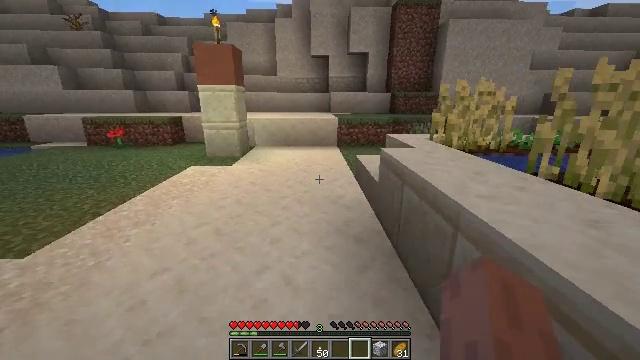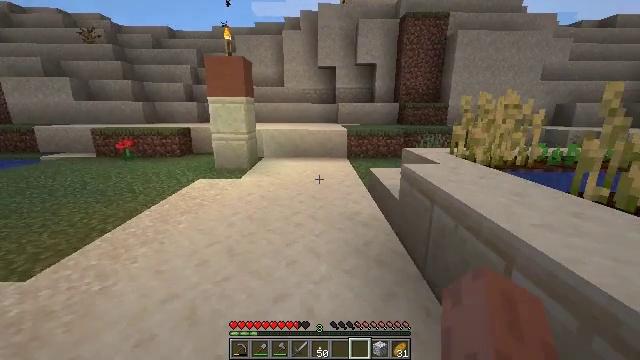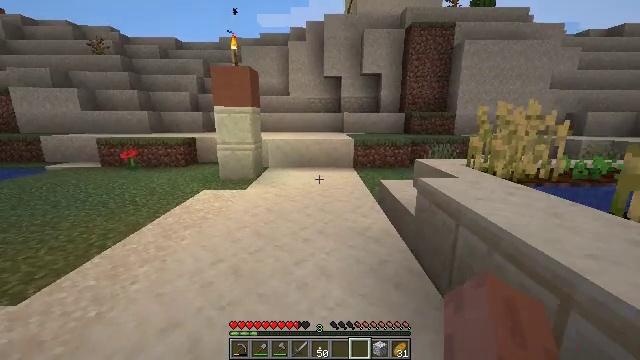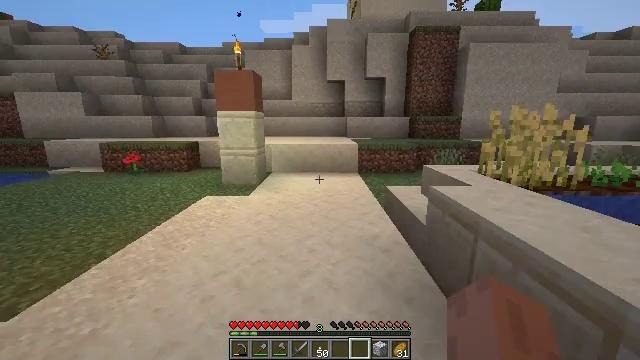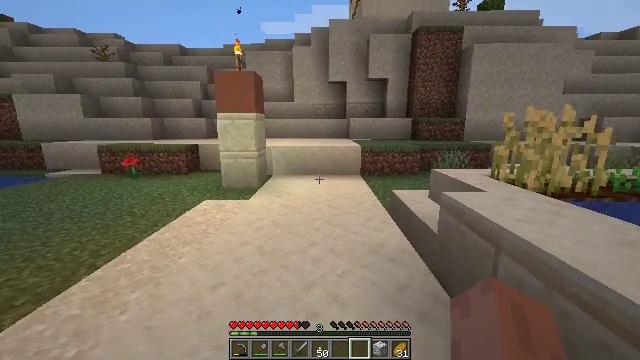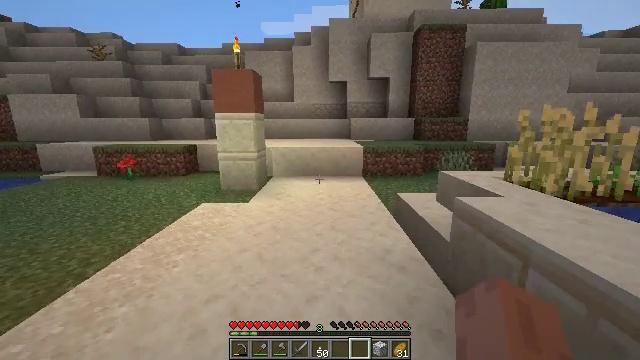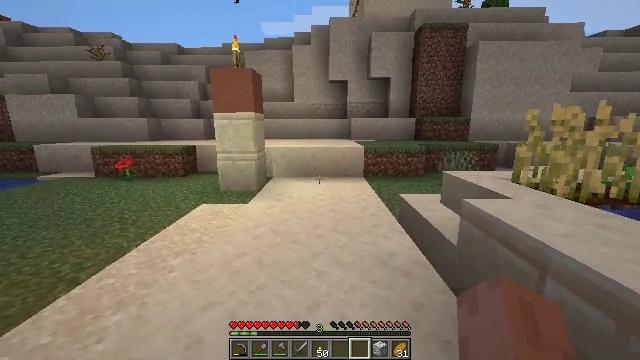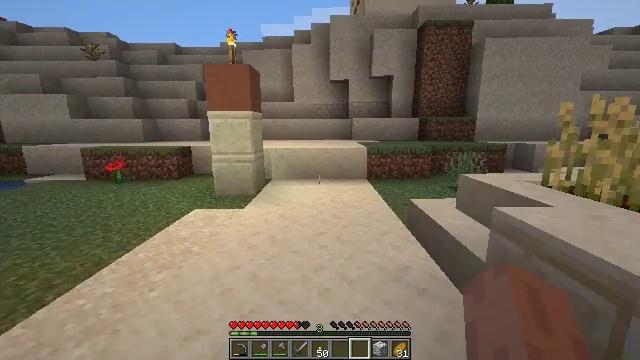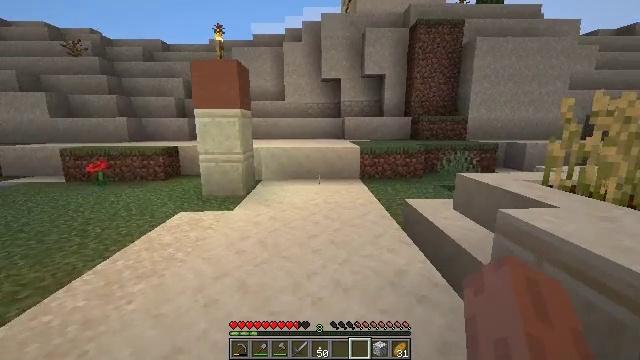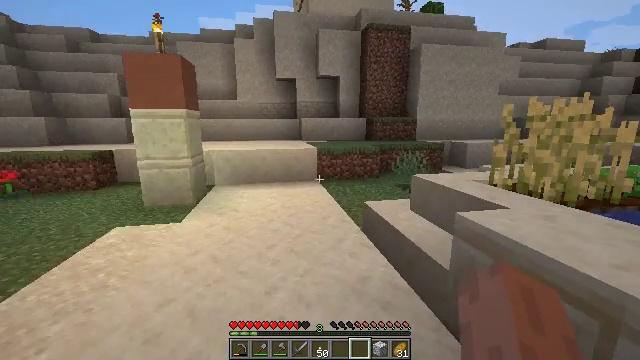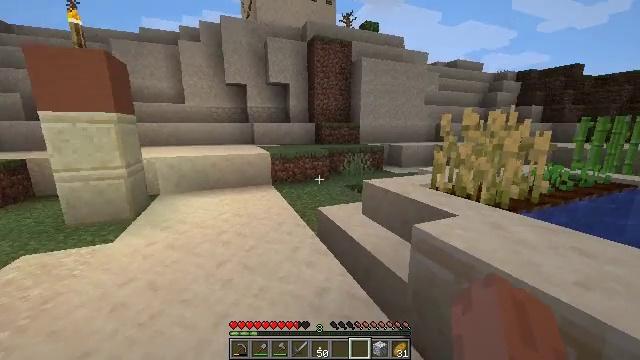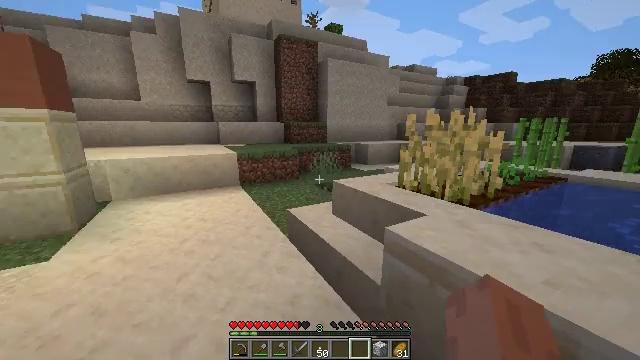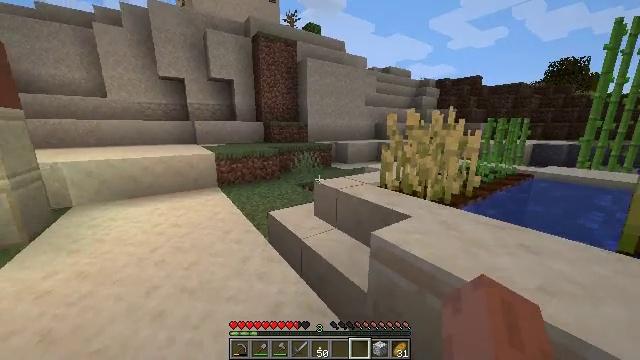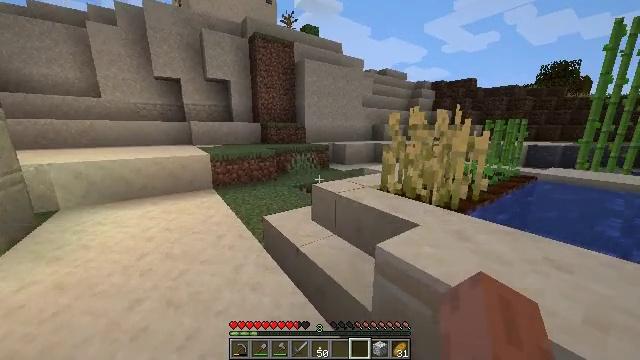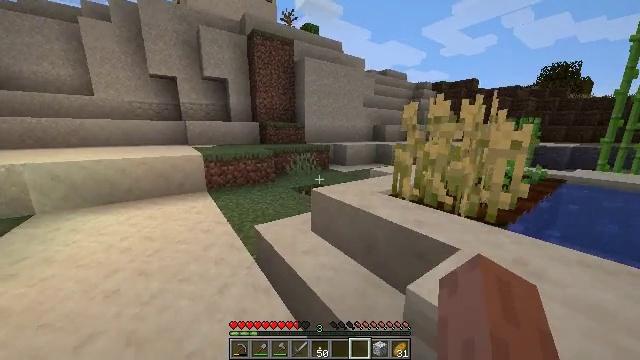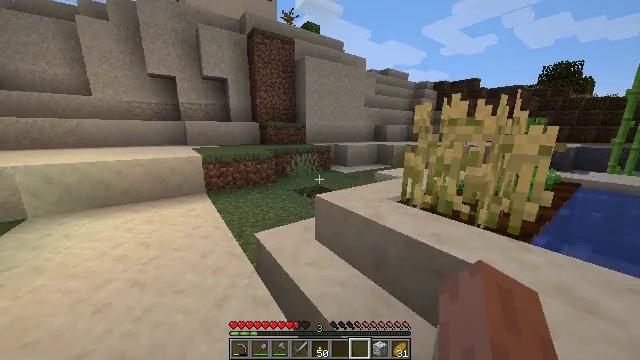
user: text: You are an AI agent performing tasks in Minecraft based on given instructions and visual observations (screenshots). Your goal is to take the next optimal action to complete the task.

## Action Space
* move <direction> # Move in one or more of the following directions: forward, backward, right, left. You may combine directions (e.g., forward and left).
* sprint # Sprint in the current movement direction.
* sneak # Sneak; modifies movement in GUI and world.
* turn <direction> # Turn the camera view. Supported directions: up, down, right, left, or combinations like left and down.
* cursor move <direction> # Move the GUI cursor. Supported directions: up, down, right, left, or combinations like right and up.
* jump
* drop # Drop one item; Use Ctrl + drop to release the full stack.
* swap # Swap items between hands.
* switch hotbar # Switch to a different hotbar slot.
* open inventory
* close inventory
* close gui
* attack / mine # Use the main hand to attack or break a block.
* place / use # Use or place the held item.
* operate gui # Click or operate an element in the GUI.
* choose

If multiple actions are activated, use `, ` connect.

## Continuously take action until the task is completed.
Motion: motion action
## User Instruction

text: Attack the jungle button to remove it.
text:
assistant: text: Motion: move forward and move left, turn up
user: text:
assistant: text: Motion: move forward, turn up
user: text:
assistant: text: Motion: move forward
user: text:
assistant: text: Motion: move forward
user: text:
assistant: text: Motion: move forward
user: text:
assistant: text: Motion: move forward
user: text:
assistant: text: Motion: move forward
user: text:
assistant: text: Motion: move forward, turn right
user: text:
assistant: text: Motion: move forward, sprint, turn right
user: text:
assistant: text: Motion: move forward, sprint, turn right
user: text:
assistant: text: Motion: move forward, sprint, turn right
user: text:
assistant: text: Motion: move forward, sprint, turn right
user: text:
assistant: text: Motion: move forward, sprint
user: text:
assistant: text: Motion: move forward, sprint
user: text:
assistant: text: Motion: move forward and move left, sprint
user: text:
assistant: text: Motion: move forward and move left, sprint
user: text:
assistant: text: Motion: move forward and move left, sprint
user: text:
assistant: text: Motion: move forward and move left, sprint
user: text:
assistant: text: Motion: move forward and move left, sprint
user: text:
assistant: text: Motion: move forward and move left, sprint
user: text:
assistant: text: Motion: move forward and move left, sprint, turn up
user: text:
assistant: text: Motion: move forward and move left, sprint, turn left and up
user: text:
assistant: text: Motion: move forward and move left, sprint, turn left and up
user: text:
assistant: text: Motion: move forward and move left, sprint, turn left and up
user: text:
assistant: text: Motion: move forward, sprint, turn left and up
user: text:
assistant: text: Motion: move forward, sprint, turn left and up
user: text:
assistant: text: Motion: move forward, sprint
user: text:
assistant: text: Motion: move forward, sprint
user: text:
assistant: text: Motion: move forward, sprint
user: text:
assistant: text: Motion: move forward, sprint, turn right